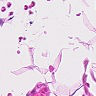
Metastatic tissue present: no